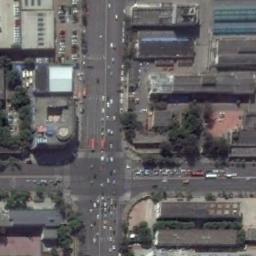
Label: intersection